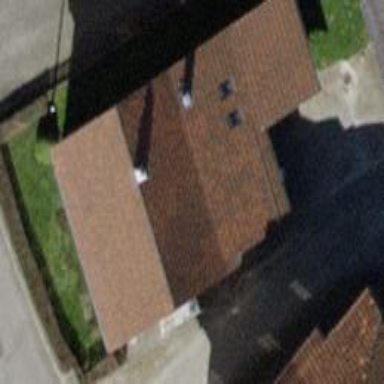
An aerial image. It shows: Gabled roof house.